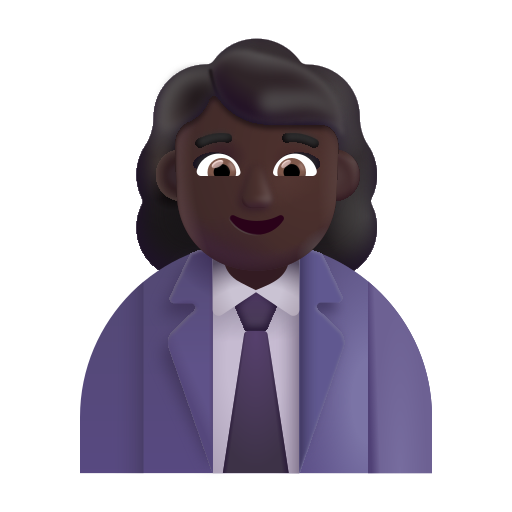
woman office worker color dark